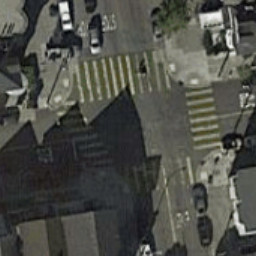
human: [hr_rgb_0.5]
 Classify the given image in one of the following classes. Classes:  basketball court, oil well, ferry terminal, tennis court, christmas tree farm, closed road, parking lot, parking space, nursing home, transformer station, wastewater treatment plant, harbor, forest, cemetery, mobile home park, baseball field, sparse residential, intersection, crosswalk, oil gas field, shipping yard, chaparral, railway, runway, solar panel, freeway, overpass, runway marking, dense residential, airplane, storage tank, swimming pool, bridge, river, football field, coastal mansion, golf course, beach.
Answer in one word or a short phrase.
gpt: crosswalk